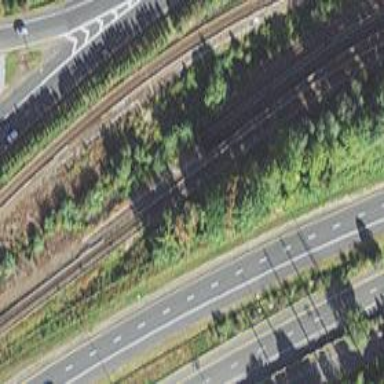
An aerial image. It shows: Railway crossing.